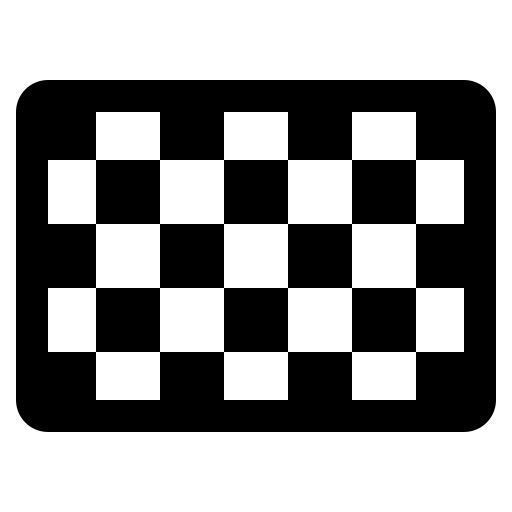
chequered flag high contrast